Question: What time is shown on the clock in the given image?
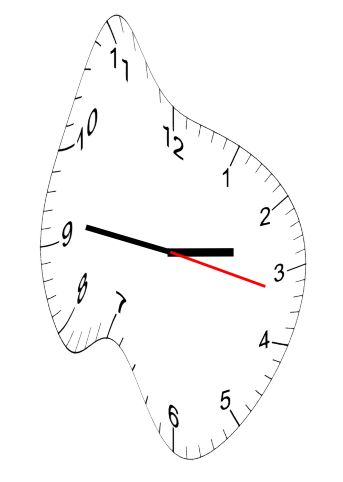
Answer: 02:46:17